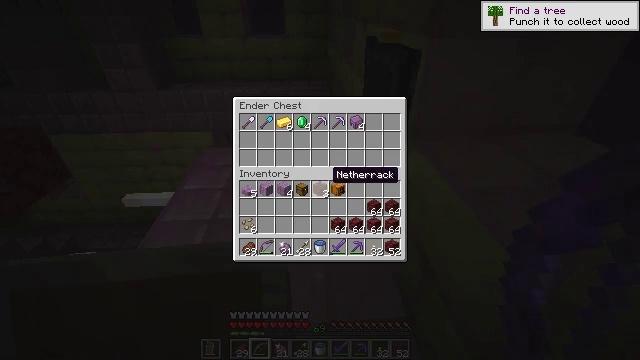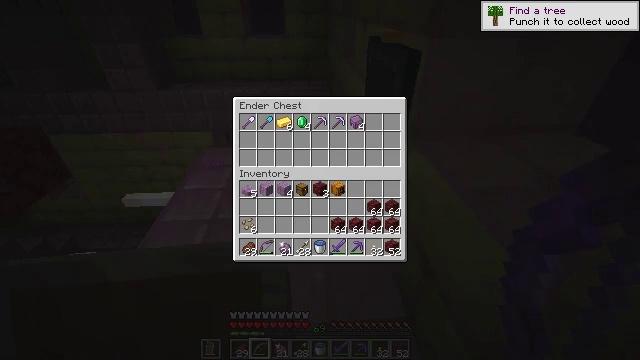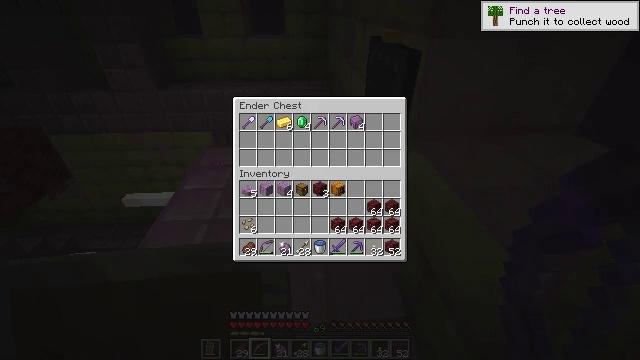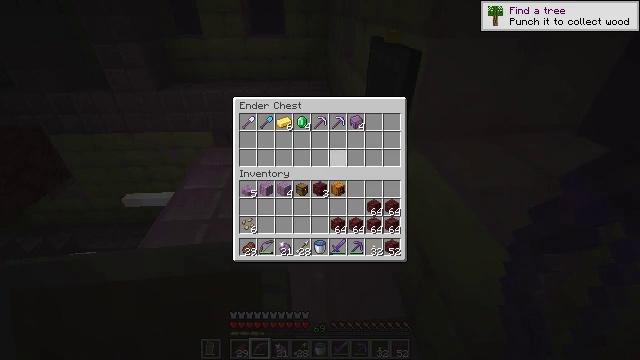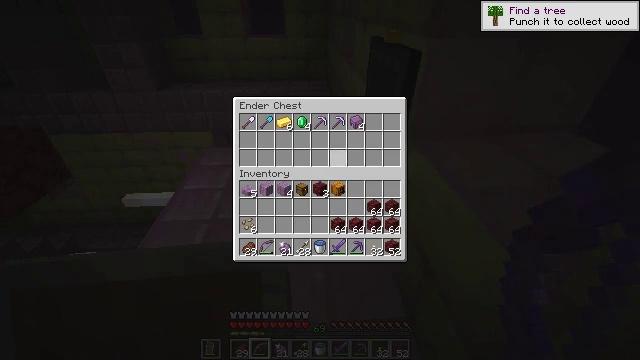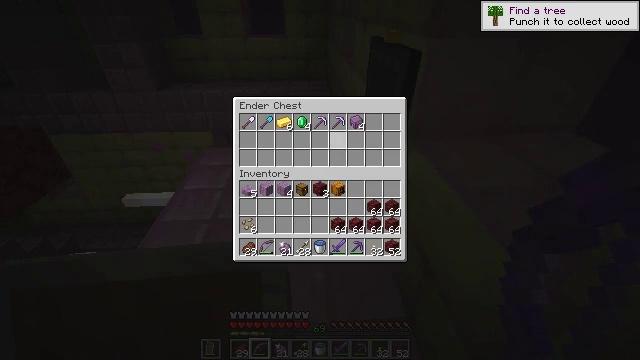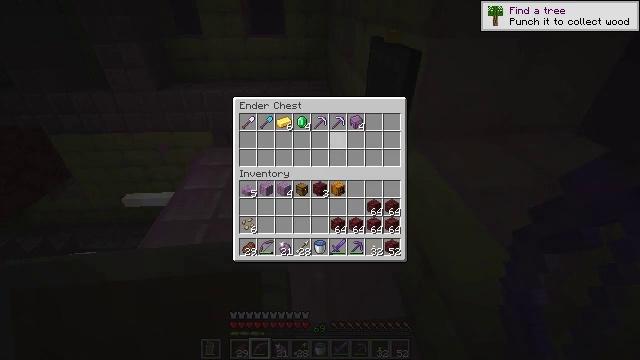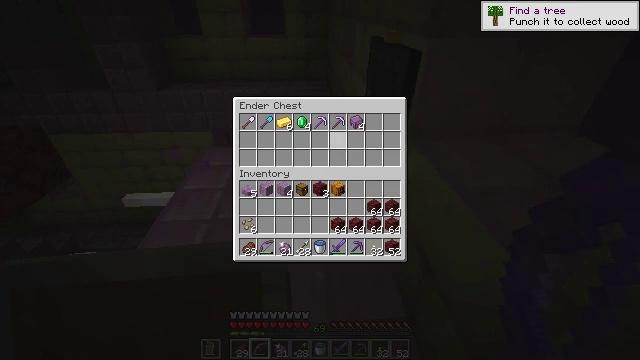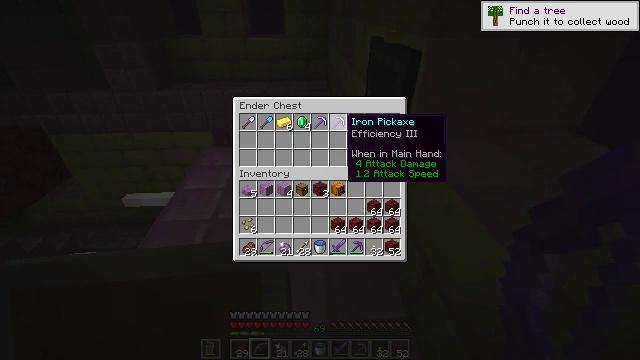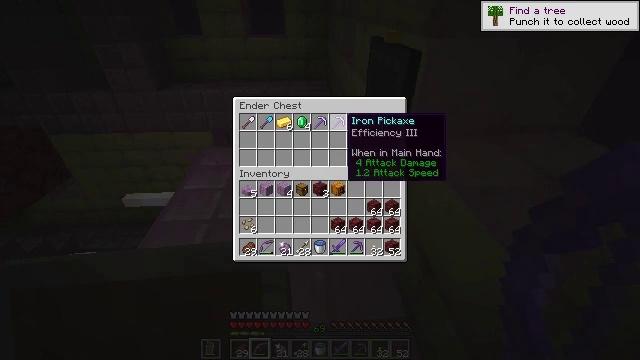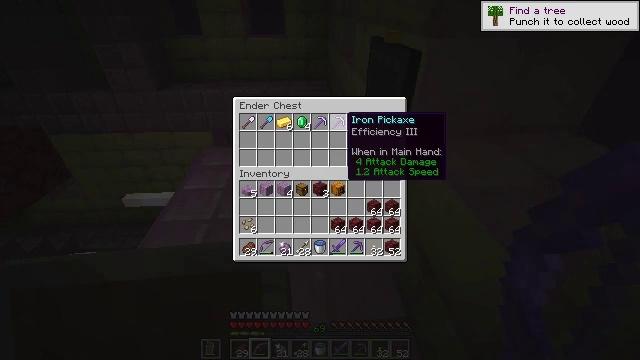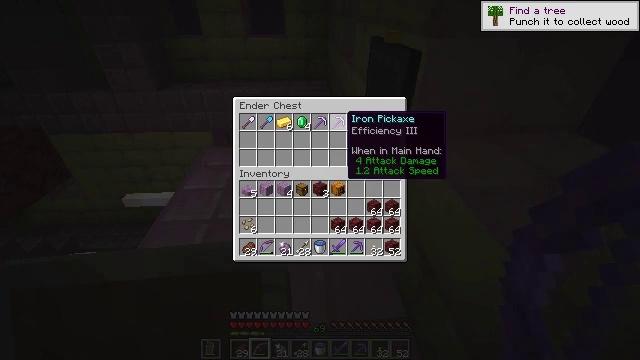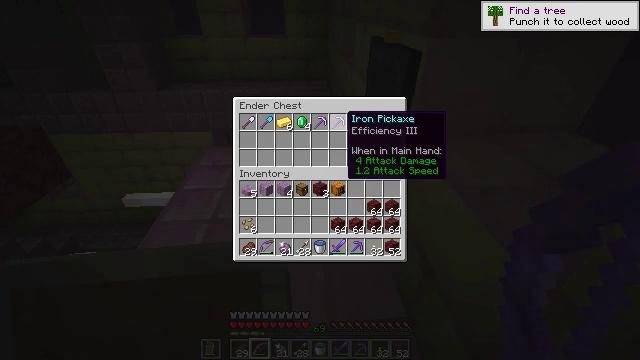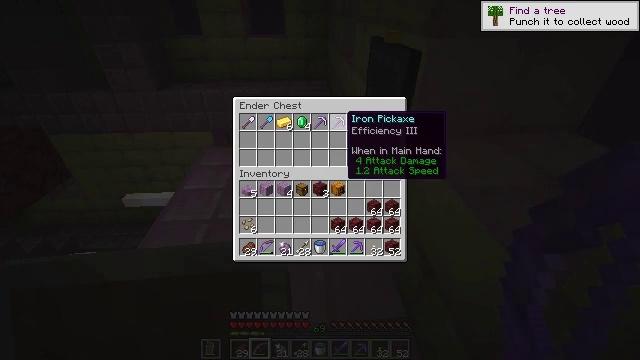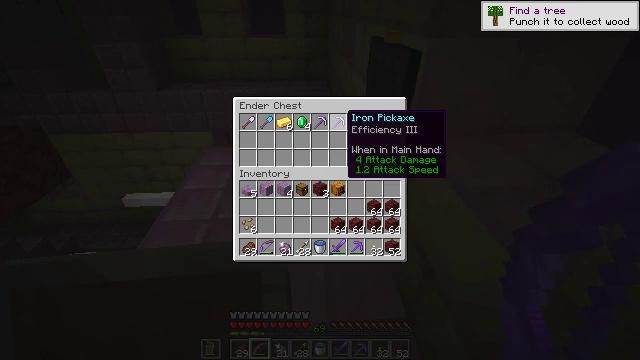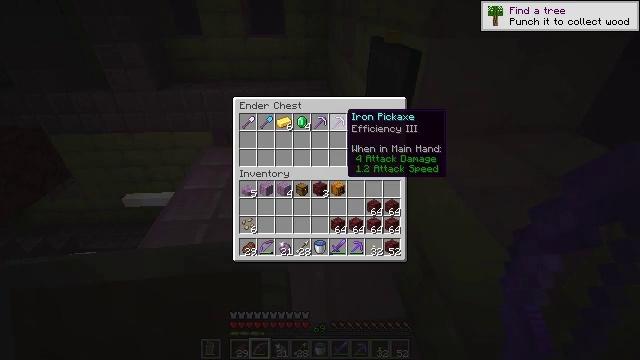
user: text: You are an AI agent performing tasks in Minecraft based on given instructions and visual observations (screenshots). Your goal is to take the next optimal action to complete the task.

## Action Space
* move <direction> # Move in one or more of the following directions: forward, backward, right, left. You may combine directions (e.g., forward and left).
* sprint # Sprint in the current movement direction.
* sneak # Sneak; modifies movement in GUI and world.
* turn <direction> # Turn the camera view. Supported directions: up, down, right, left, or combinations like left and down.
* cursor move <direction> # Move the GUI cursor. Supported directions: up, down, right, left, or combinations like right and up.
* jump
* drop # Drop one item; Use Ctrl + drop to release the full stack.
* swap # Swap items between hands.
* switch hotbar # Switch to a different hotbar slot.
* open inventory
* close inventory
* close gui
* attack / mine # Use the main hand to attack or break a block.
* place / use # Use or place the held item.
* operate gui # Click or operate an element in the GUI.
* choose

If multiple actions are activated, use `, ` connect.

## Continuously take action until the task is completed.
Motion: motion action
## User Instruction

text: Break the ender chest to move it.
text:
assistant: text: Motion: no_op
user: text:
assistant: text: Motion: turn up
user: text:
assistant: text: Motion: turn up
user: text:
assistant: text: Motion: turn up
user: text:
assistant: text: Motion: no_op
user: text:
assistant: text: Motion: no_op
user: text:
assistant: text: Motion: no_op
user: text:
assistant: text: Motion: no_op
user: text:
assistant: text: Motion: no_op
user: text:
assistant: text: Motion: no_op
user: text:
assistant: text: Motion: no_op
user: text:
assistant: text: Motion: no_op
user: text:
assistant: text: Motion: no_op
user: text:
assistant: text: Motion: no_op
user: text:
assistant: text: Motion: no_op
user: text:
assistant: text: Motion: no_op
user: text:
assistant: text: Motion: no_op
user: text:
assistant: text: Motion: no_op
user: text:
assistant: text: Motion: no_op
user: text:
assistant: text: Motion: no_op
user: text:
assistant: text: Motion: no_op
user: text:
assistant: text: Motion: no_op
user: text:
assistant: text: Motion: no_op
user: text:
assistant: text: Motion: no_op
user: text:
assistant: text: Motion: no_op
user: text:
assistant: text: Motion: no_op
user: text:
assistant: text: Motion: no_op
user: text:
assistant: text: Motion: no_op
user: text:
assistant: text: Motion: no_op
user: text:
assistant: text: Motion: no_op